Field crop: maize
Growth stage: 2
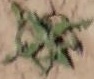
Species: atriplex